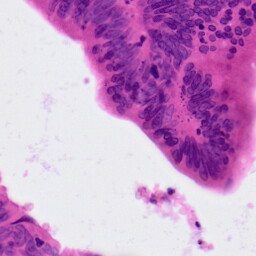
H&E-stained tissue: Colon